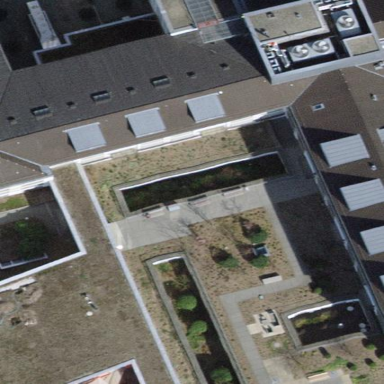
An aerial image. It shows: Building with hipped roof section.